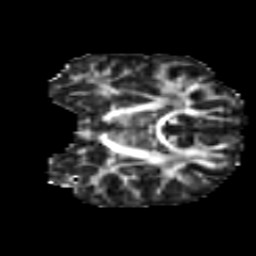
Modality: FA
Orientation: coronal
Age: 9
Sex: male
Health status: ill
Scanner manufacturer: ge
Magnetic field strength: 3 T
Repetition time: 6.752 s
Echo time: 0.079 s